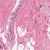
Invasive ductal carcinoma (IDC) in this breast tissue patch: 1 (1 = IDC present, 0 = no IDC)